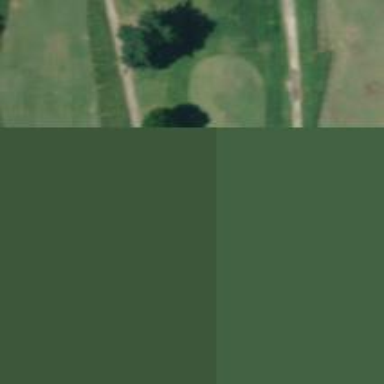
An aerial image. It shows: View of golf hole.